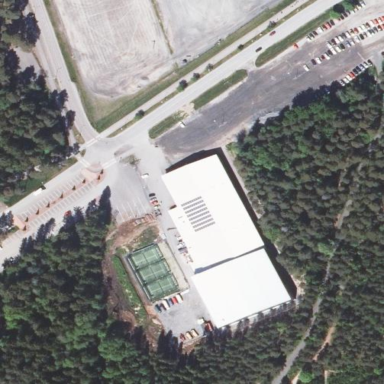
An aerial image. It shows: Building designated for tennis activities.